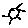
Label: sun